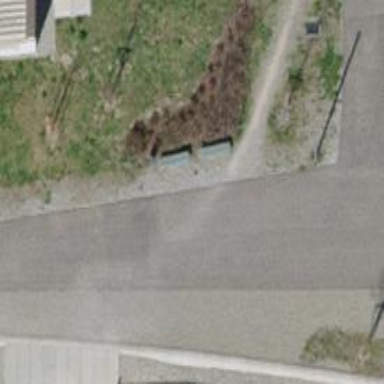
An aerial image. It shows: Path with pebblestone surface.